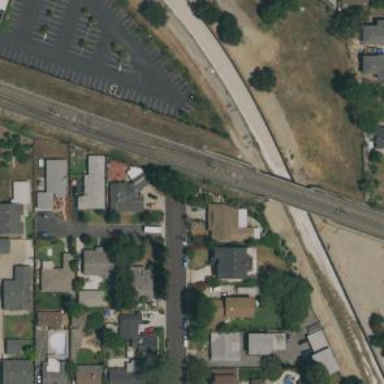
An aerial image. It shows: Bridge for light rail electrified with contact line.